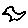
Label: bird